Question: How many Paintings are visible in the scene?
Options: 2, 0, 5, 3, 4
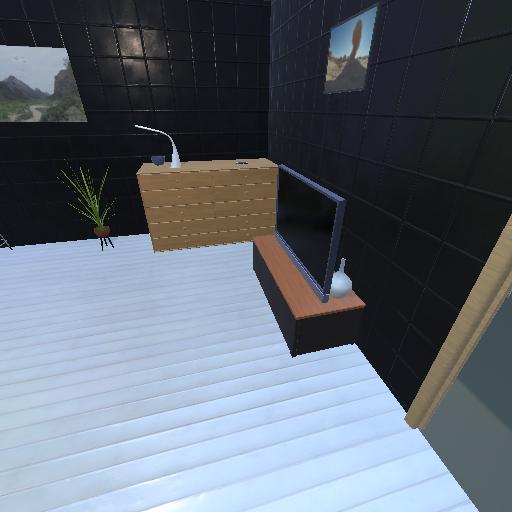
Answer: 2